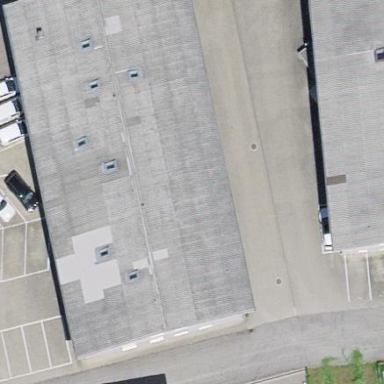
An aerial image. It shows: Industrial building.